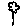
Label: flower